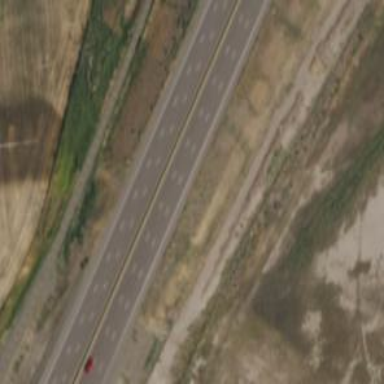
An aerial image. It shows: Expressway with asphalt surface classified as trunk highway.